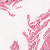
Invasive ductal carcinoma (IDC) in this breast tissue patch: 0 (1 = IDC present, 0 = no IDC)